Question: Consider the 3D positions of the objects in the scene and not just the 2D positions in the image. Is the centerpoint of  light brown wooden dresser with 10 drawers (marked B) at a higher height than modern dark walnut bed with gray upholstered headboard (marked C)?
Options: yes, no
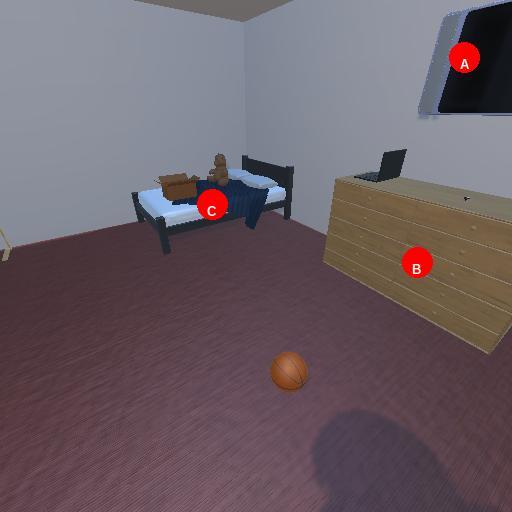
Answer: yes